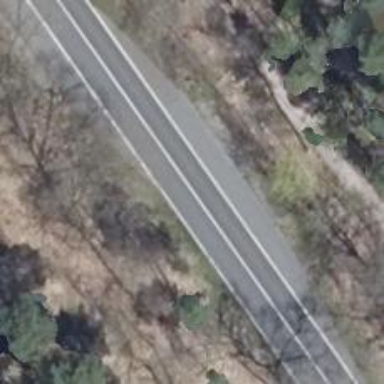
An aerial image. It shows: Asphalt road classified as primary highway.